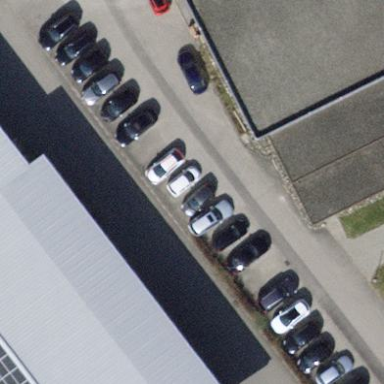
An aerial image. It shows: Parking available on the street side.